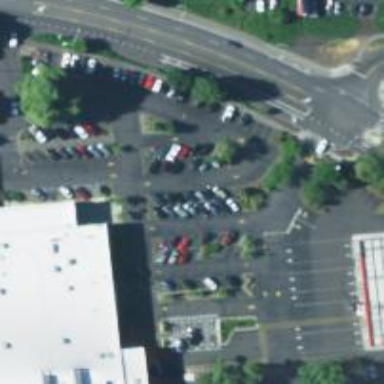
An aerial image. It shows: Parking space.